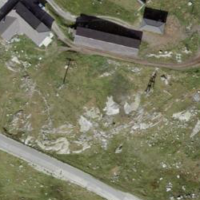
EUNIS habitat code: 31
Species observed at this site:
Tussilago farfara
Plantago major
Pyrrhocorax graculus
Motacilla alba
Anthus spinoletta